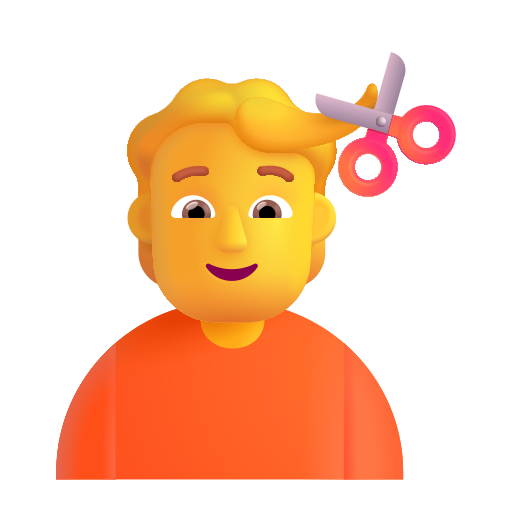
person getting haircut color default